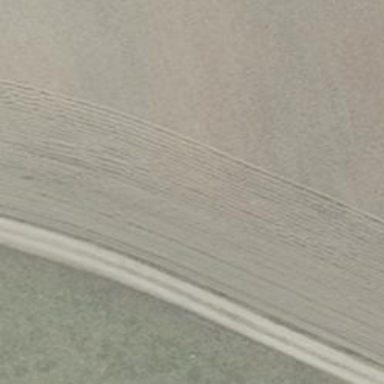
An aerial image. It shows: Grass track with grade3 track type.